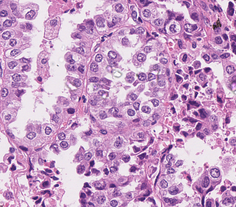
Tumor epithelial tissue: yes
Tumor-associated stroma tissue: no
Normal tissue: no